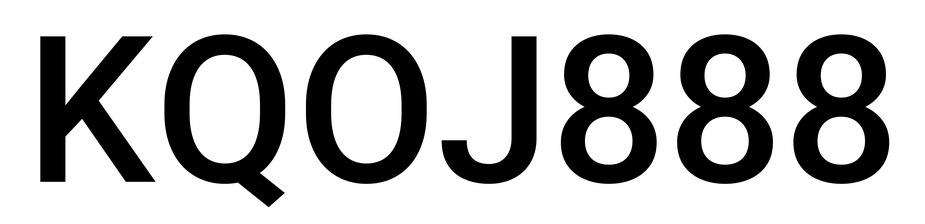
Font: Roboto_Medium